【题型】填空题　【知识点】立体几何　【难度】medium
已知等腰直角$\triangle ABC$的斜边$AB=\sqrt{2}$, $M$, $N$分别为$AC$, $AB$上的动点，将$\triangle AMN$沿$MN$折起，使点$A$到达点$A'$的位置，且平面$A'MN \perp$平面$BCMN$. 若点$A'$, $B$, $C$, $M$, $N$均在球$O$的球面上，则球$O$表面积的最小值为\underline{\quad\quad}
【解答】
【答案】$\dfrac{4\pi}{3}$

【分析】由题设$B,C,M,N$共圆，进而确定$MN \perp AB$，找到$\triangle A'NM$，四边形$BCMN$外接圆圆心，由棱锥外接球、面面垂直的性质确定球心位置，设$A'N=x$且$0<x \le 1$，求外接球半径最小值，即可得结果.

【详解】由点$A',B,C,M,N$均在球$O$的球面上，且$B,C,M,N$共圆（$M$不与$A$重合），
所以$\angle NMC + \angle B = \angle C + \angle MNB = \pi$（$M$不与$C$重合），
又$\triangle ABC$为等腰直角三角形，$AB$为斜边，即有$MN \perp AB$，

如上图，$\triangle ANM$、$\triangle BNM$、$\triangle BCM$都为直角三角形，且$\angle ANM = \angle MNB = \angle C = \dfrac{\pi}{2}$，

由平面图到立体图知：$MN \perp A'N$，$MN \perp BN$，
又平面$A'MN \perp$面$BCMN$，平面$A'MN \cap$面$BCMN = MN$，$A'N \subset$平面$A'MN$，
所以$A'N \perp$平面$BCMN$，同理可得$BN \perp$平面$A'MN$，
将$\triangle AMN$翻折后，$A'M, BM$的中点$D,E$分别为$\triangle A'NM$，四边形$BCMN$外接圆圆心，
过$D$作$DO \perp$平面$A'NM$，过$E$作$EO \perp$面$BCMN$，它们交于$O$，即为$A'-BNMC$外接球球心，如下图示，
再过$D$作$DF \perp$面$BCMN$，交$NM$于$F$，连接$EF$，则$EFDO$为矩形，

综上，$DF \parallel A'N$，$DO \parallel BN$，则$F$为$MN$中点，
所以$DO = EF = \dfrac{1}{2}BN$，而$A'C = BC = 1$，$AB = \sqrt{2}$，
令$A'N = x$且$0 < x \le 1$，则$BN = \sqrt{2} - x$，故$DO = \dfrac{\sqrt{2} - x}{2}$，$A'M = \sqrt{2}x$，

所以球$O$半径
\[
r = \sqrt{DO^2 + \left(\dfrac{A'M}{2}\right)^2} = \sqrt{\dfrac{3x^2 - 2\sqrt{2}x + 2}{4}} = \sqrt{\dfrac{3\left(x - \dfrac{\sqrt{2}}{3}\right)^2 + \dfrac{4}{3}}{4}},
\]
当$x = \dfrac{\sqrt{2}}{3}$时，$r_{\min} = \dfrac{1}{\sqrt{3}}$，故球$O$表面积的最小值为$4\pi r^2 = \dfrac{4\pi}{3}$.

故答案为：$\dfrac{4\pi}{3}$
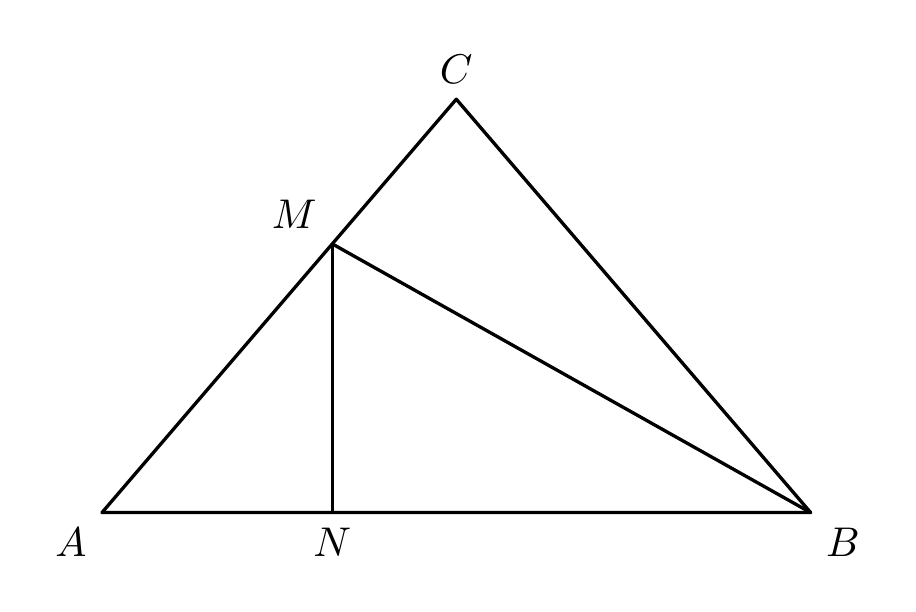
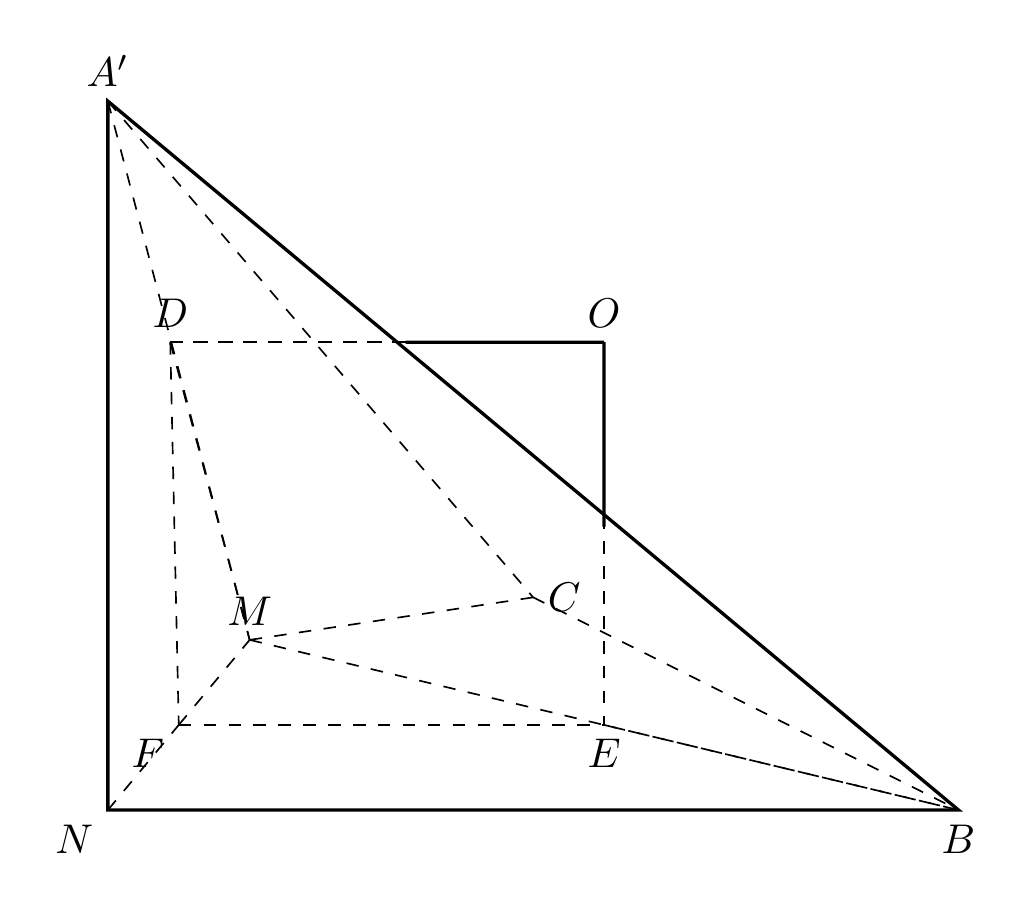